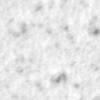
Label: no_change